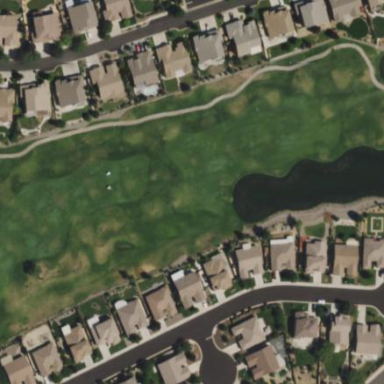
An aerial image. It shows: Golf fairway surrounded by grass.